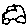
Label: car